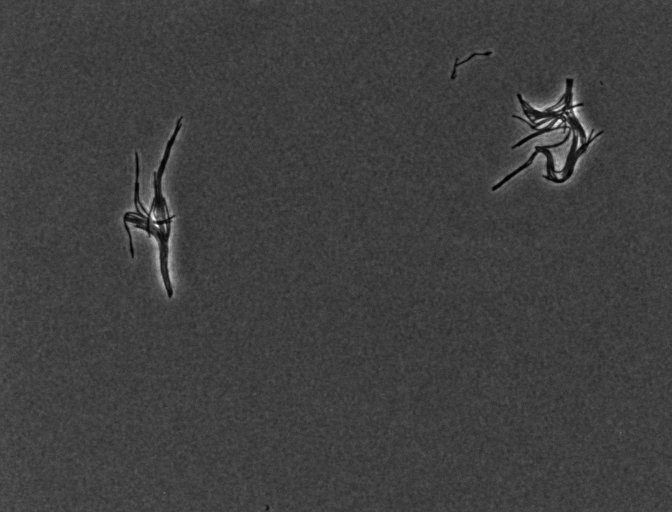
Phase contrast microscopy, 20x objective, 5 h incubation